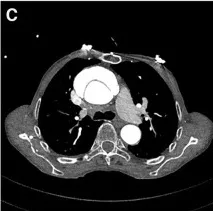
(B,C) Type A aortic dissection in the transverse plane.
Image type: radiology (ct)